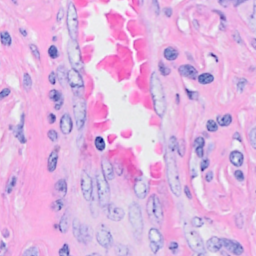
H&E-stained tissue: Breast